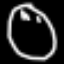
Label: clock